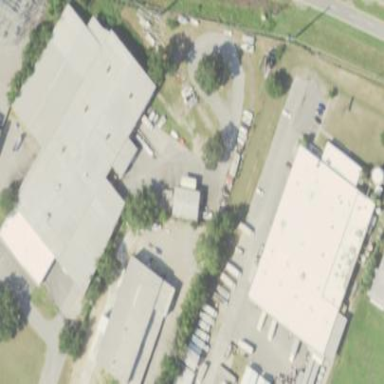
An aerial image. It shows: Warehouse building.